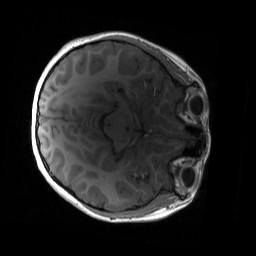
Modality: T1w
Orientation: axial
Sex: female
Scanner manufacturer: siemens
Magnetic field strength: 3 T
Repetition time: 1.9 s
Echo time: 0.00243 s